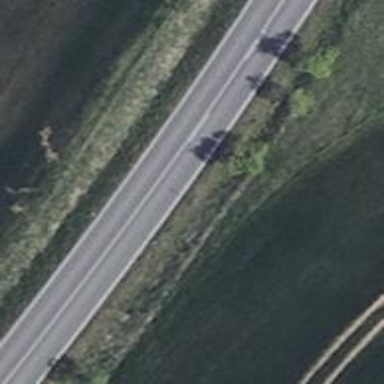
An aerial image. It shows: Secondary road.